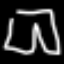
Label: pants